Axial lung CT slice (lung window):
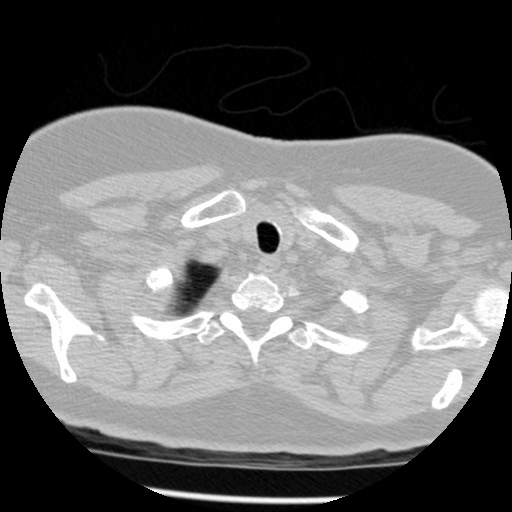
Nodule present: no